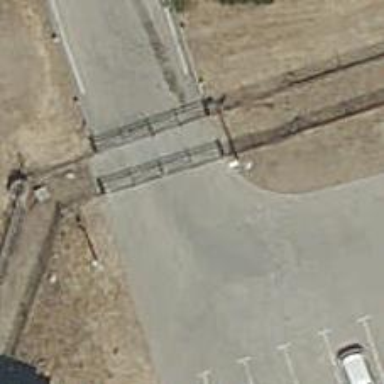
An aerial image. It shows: Gate.